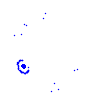
Particle: electron